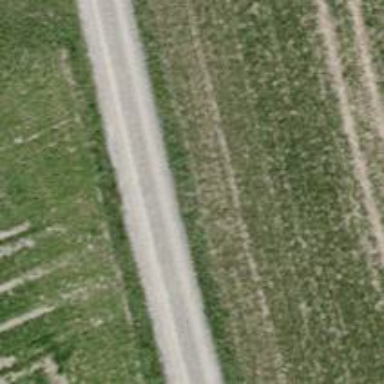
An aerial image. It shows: Compacted agricultural track with grade2 tracktype suitable for agricultural vehicles.